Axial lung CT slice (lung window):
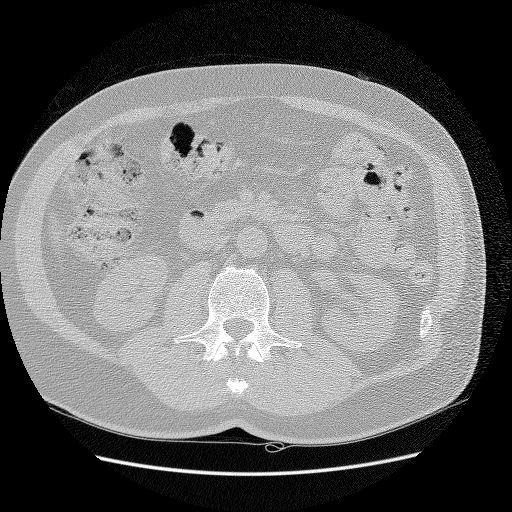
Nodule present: no